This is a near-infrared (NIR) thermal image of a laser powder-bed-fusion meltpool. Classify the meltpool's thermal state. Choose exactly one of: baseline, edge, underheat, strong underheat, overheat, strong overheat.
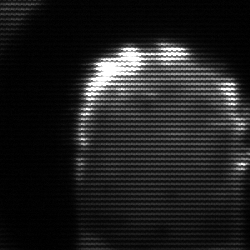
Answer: baseline